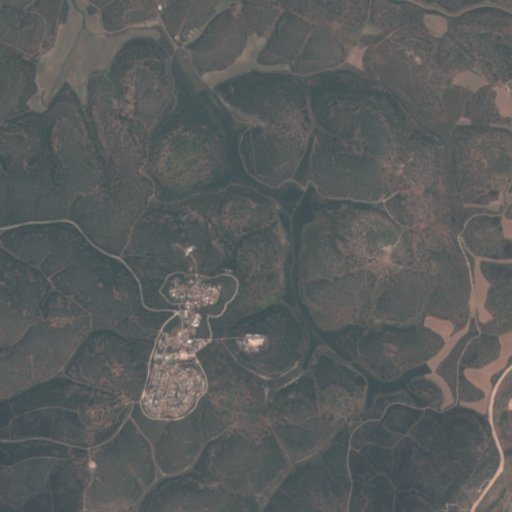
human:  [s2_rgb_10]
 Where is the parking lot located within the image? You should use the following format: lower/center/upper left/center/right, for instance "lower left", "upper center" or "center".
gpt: The parking lot is located in the upper right of the image.
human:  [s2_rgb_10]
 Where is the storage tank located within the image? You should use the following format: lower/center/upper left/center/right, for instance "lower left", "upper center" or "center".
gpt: The storage tank is located in the lower left of the image.
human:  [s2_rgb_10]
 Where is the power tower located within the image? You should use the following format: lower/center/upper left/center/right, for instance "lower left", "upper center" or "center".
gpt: There is no power tower in the image.